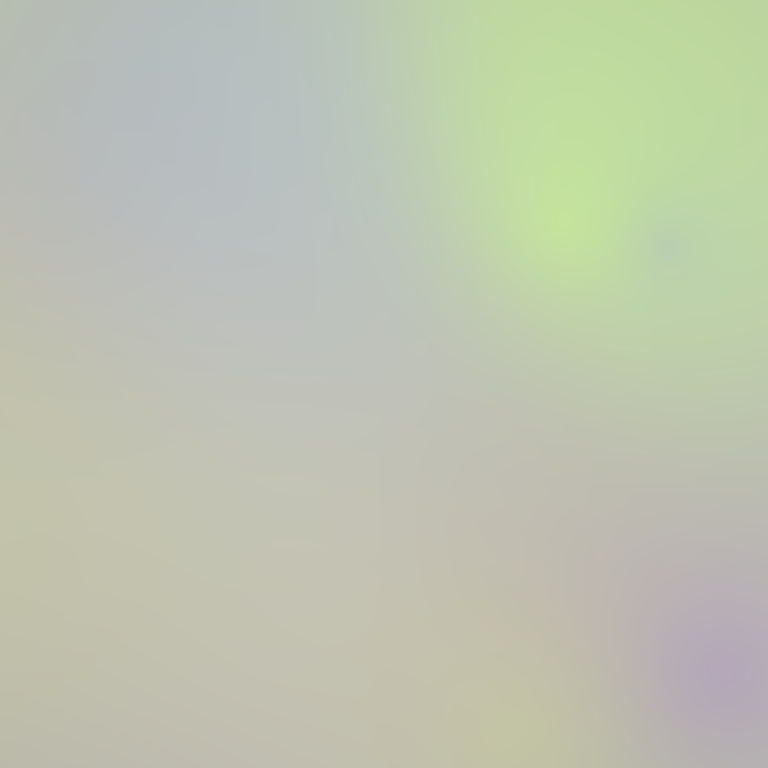
Abstract light effect, smooth blend from soft gray to pale green, calm atmosphere, diffuse light, no room, no furniture, no objects.